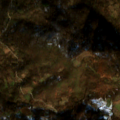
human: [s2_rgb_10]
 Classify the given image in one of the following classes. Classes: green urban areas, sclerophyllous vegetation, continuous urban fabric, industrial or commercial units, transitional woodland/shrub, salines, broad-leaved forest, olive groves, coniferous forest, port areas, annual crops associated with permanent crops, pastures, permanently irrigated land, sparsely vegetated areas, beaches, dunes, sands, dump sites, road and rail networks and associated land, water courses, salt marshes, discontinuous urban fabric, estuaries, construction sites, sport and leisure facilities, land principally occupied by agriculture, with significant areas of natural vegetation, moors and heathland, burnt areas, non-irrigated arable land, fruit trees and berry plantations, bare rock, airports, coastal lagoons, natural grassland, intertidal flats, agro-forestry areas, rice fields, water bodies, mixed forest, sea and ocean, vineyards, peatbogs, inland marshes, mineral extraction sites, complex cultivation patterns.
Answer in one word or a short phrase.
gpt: complex cultivation patterns, land principally occupied by agriculture, with significant areas of natural vegetation, broad-leaved forest, transitional woodland/shrub